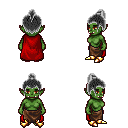
a pixel art fantasy rpg character, female body template, orc, green skin, red cape, robe skirt, gray short topknot hairstyle, gold boots, four views (front, back, left, right), 2x2 character sprite sheet, small pixel art, hard edges, no anti-aliasing